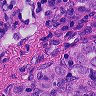
Metastatic tissue present: yes